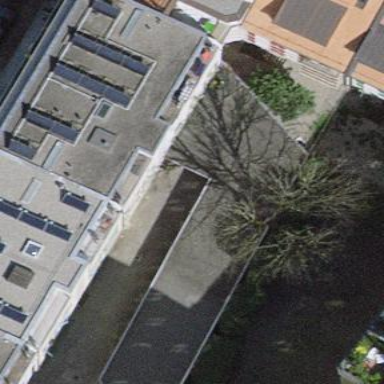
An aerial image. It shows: Group of garages.